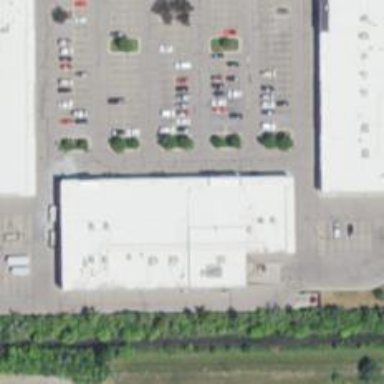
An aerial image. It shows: Supermarket.